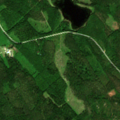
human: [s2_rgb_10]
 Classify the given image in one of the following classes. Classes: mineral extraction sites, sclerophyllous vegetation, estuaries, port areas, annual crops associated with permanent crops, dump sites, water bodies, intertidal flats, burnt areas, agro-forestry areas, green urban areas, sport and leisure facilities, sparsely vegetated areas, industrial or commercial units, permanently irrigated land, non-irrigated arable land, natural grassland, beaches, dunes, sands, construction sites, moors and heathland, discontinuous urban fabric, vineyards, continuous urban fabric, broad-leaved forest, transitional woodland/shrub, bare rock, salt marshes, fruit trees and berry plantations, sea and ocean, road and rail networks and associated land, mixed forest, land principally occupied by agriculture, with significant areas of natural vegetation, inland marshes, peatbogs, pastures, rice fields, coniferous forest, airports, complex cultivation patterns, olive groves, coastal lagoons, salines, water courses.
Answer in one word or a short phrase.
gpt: coniferous forest, mixed forest